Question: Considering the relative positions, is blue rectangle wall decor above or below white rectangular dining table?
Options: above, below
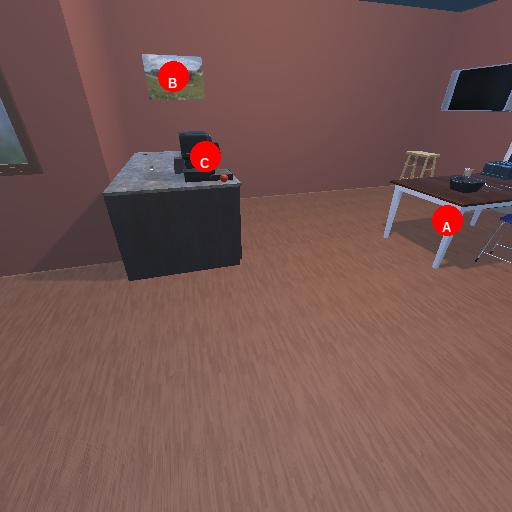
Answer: above